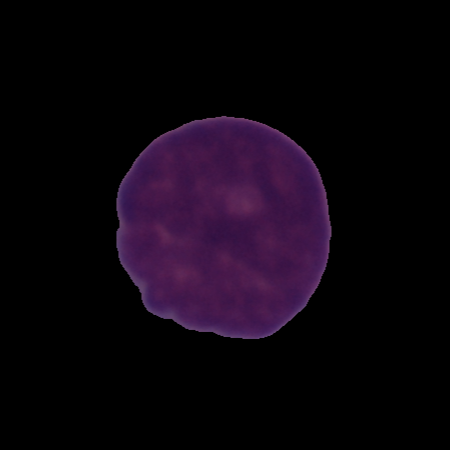
Label: cancer